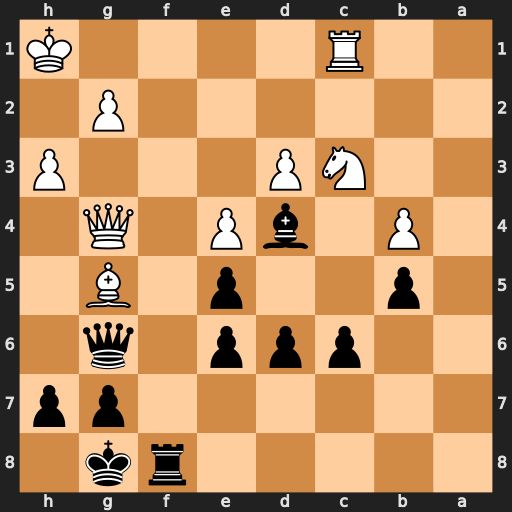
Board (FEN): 5rk1/6pp/2ppp1q1/1p2p1B1/1P1bP1Q1/2NP3P/6P1/2R4K
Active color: b
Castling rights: -
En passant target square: -
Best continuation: h5 Qh4 Bf2